Question: I have a state machine diagram, but it does not have any output.
How will I know the output?

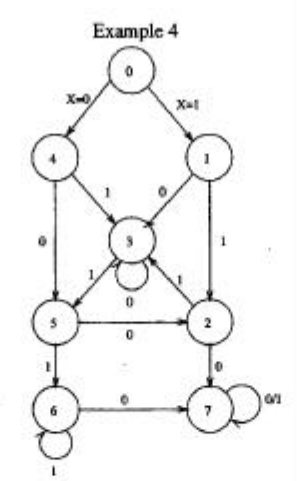
Answer: The output would be the state.
The x is assigned to a switch on a board.
A clock pulse is then a applied.
If x=0 or the switch is off, and a clock pulsed is applied, the 7-seg display will show 4.
There will be an infinite loop at state 7, which means that it will show 7 no matter what you do on the circuit once it reaches state 7.